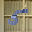
Label: 5